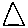
Label: triangle